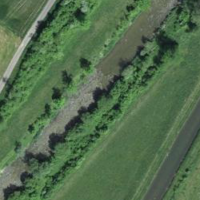
EUNIS habitat code: 25
Species observed at this site:
Corvus corone
Turdus philomelos
Alcedo atthis
Emberiza citrinella
Sylvia borin
Dendrocopos major
Turdus viscivorus
Aegithalos caudatus
Buteo buteo
Anthus pratensis
Sylvia atricapilla
Poecile palustris
Phylloscopus collybita
Larus michahellis
Ardea alba
Erithacus rubecula
Pica pica
Sitta europaea
Garrulus glandarius
Falco tinnunculus
Picus viridis
Periparus ater
Tringa ochropus
Accipiter nisus
Motacilla cinerea
Cyanistes caeruleus
Anas platyrhynchos
Chloris chloris
Troglodytes troglodytes
Fringilla coelebs
Regulus ignicapilla
Lanius collurio
Carduelis carduelis
Turdus merula
Columba palumbus
Phalacrocorax carbo
Parus major
Mergus merganser
Milvus milvus
Milvus migrans
Regulus regulus
Cinclus cinclus
Ciconia nigra
Motacilla alba
Delichon urbicum